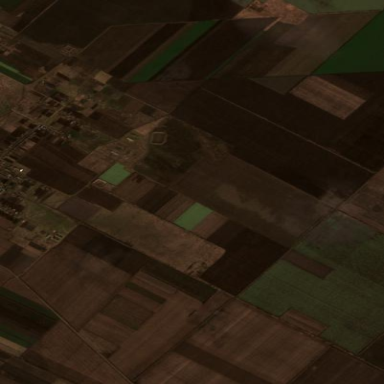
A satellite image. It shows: Picturesque farmland scene.